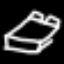
Label: bed